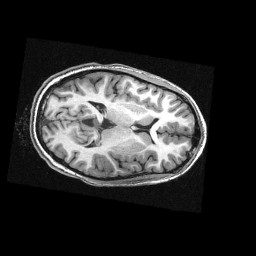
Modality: T1w
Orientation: axial
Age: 12
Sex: female
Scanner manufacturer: siemens
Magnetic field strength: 3 T
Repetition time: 2.3 s
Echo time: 0.00336 s